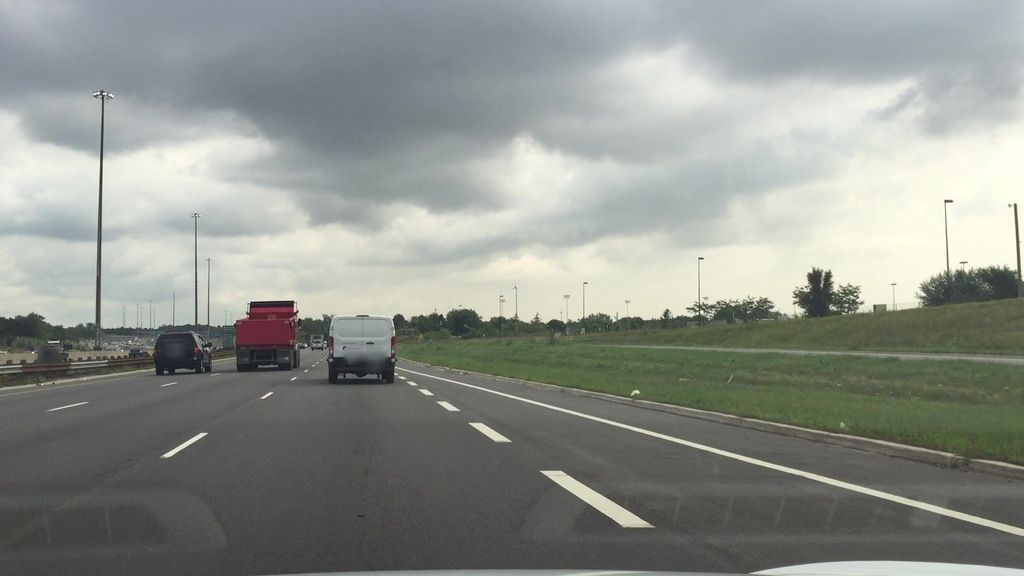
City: toronto